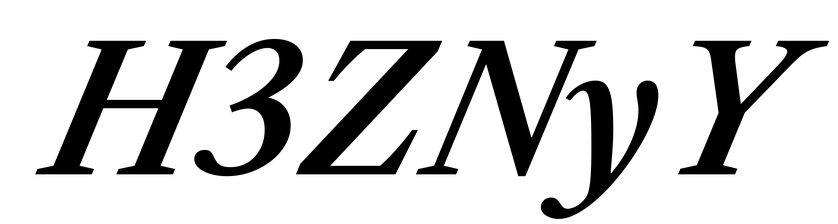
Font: LibreCaslonText-Italic_SemiBold_Italic